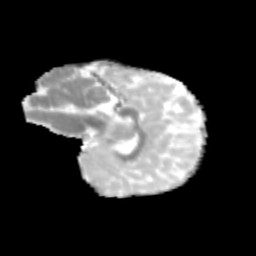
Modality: MD
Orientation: sagittal
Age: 11
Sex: female
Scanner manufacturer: siemens
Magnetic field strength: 3 T
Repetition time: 3.8 s
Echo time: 0.07 s